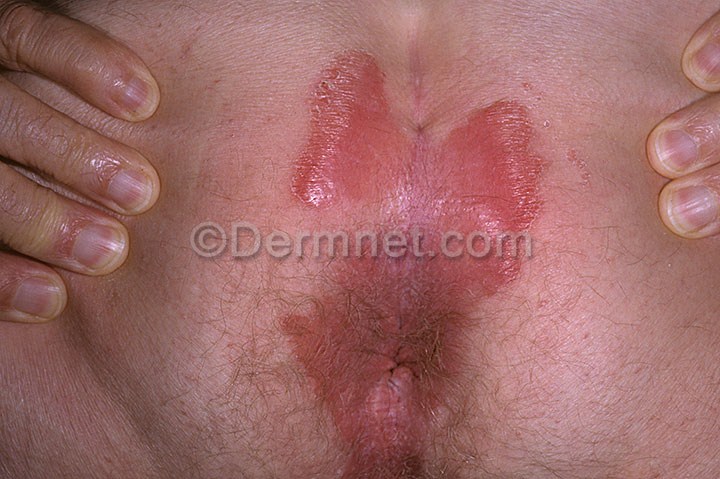
Disease: Psoriasis pictures Lichen Planus and related diseases